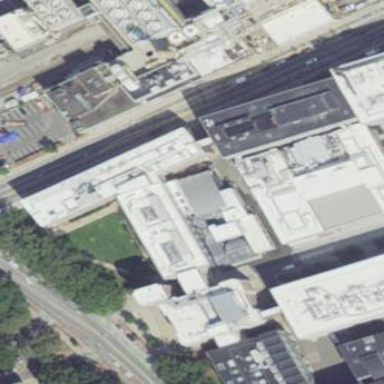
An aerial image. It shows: White flat-roofed building on university campus.